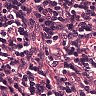
Metastatic tissue present: no